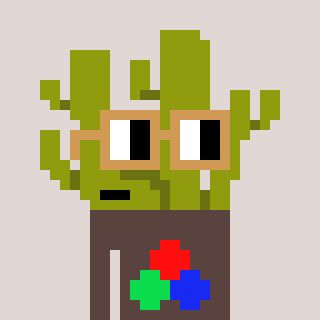
a pixel art character with square brown glasses, a cactus-shaped head and a darkbrown-colored body on a warm background